Question: I have a UserControl which overrides the OnRender-Method as follow:
MyUsercontrol.cs:
'''
MyUserControl: UserControl
{
protected override void OnRender(DrawingContext dc)
{
dc.DrawRectangle(Brushes.White, new Pen(Brushes.Black,1), new Rect(0,10,50,30));
var visualBrush = new VisualBrush(new UserControl1{Height=30, Width=50});
dc.DrawGeometry(visualBrush, null, new RectangleGeometry(new Rect(50,10,50,30)));
}
}
'''
The UserControl used above looks like this (defined in xaml, without additional codebehind code):
'''
<UserControl x:Class="VisualBrushExample.UserControl1" ...>
<Grid>
<Border BorderThickness="1" BorderBrush="Black" Background="White" CornerRadius=8,0,0,8"/>
</Grid>
</UserControl>
'''
Now if I use MyUserControl I get following output:

My question now is, if there exists a way how I can use UserControl1 in the OnRender() method without get this transparent border around the UserControl1-Rectangle.
Thanks in advance,
rhe1980
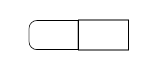
Answer: The reason that you see differently sized rectangle is simple. When you draw a rectangle with a Pen, the Pen line is centered on the rectangle's edges, or in other words the edge lies in the middle of the line. Therefore half of the Pen width lies outside the rectangle in each direction. Hence you have to add one Pen width to the rectangle's width and height to get the total size of the drawing output, 51 x 31 in your example.
You can perhaps check this by the <URL> method.